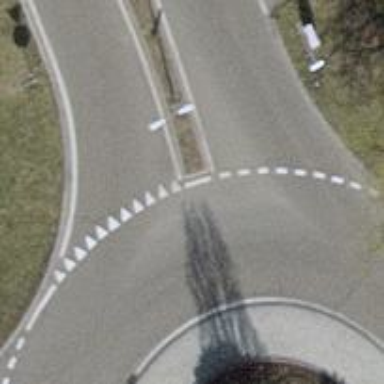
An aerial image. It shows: Secondary road with asphalt surface leading to roundabout.